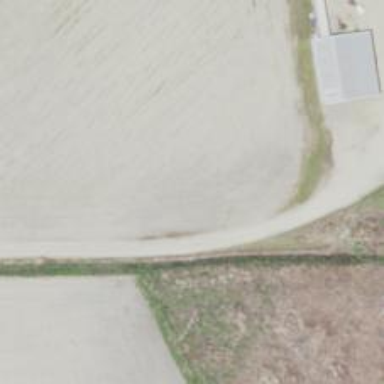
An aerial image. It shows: Driveway leading to service road.